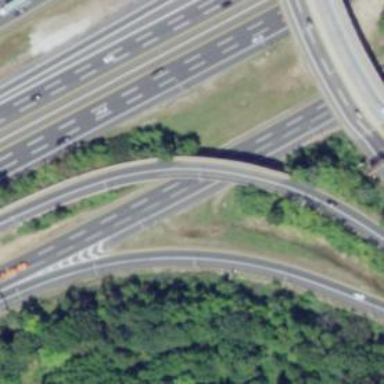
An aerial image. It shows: Bridge at interchange on motorway link.